Interaction volume radius: 10 \u00c5
Interaction volume height: 15 \u00c5
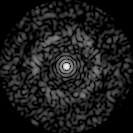
Disorder parameter: 0.808